Question: I'm trying to stop Dreamweaver from executing code when I open HTML files. Because the program hangs up for a long period of time when I open multiple files.
In preferences, I have set Dreamweaver to not open any related or linked files, but any local code still executes.
For example, in the image below, the lines that call 'eval' are being executed:

Is there a way I can have Dreamweaver not execute this code without commenting it out?
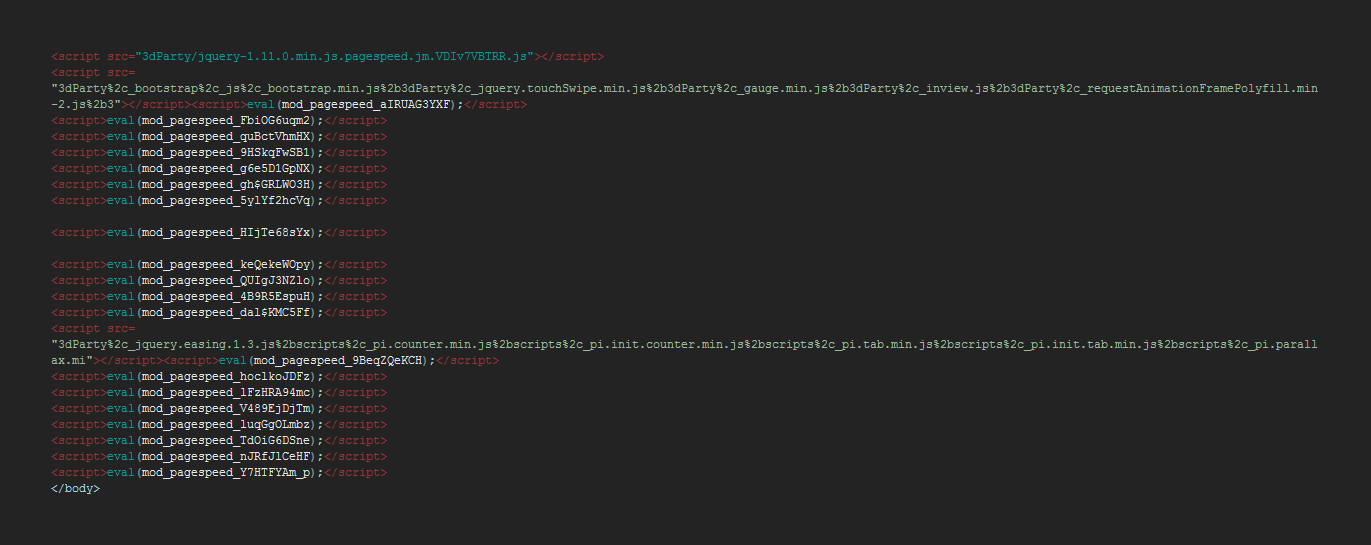
Answer: One way is to check the useragent for Dreamweaver, and prevent code execution if it matches. Matching against 'Dreamweaver/' in the user agent should work:
'''
if ( navigator.userAgent.indexOf('Dreamweaver/') === -1 )
{
//Your eval code blocks here.
}
'''
Chris from Dreamweaver Engineering, posted in <URL> the user agents of dreamweaver:
> Mac:
"Mozilla/5.0 (Macintosh; U; Intel Mac OS X; en) AppleWebKit/530.19.2 (KHTML, like Gecko) Dreamweaver/11.0.m.bbbb Version/4.0.2 Safari/530.19.2"Windows:
"Mozilla/5.0 (Windows; U; en) AppleWebKit/530.19.2 (KHTML, like Gecko) Dreamweaver/11.0.m.bbbb Version/4.0.2 Safari/530.19.2"
Here's a simple code snippet showing its usage:
'''
var isNotDreamweaver = navigator.userAgent.indexOf('Dreamweaver/') === -1;
console.log(isNotDreamweaver ? 'You're not running dreamweaver.' : 'You're running dreamweaver.');
console.log('Current User Agent: ', navigator.userAgent);
'''